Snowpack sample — Loveland Pass, Silver Plume, Colorado, USA (2/11/26, 12:00 PM MST)
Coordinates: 39.663, -105.886
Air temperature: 35 °F
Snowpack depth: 82 cm
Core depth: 40 cm
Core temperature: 23 °F
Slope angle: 13°, slope face: 12°
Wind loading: high
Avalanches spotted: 1
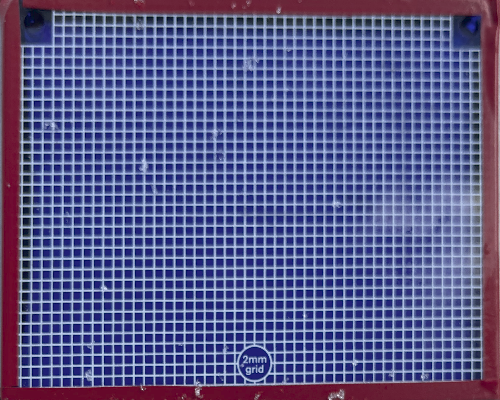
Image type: profile
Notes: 1 small avalanche spotted on the north side of the bowl, lots of wind loading